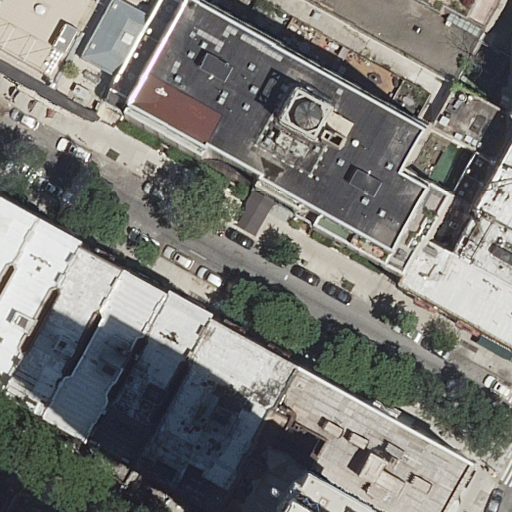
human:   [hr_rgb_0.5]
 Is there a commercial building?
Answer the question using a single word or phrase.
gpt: no

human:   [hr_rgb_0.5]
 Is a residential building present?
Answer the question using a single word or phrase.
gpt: yes

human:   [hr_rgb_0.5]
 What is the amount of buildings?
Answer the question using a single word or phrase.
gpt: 15

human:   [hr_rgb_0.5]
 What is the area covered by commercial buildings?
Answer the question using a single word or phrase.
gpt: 0m2

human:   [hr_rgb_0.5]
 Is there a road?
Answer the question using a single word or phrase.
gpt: yes

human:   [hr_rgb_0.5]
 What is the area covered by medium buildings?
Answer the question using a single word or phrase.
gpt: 1762m2

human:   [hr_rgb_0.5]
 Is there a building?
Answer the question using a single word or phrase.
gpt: yes

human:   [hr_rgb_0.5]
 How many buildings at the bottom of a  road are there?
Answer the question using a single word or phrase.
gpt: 5

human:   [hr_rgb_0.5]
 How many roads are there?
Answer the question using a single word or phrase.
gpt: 2

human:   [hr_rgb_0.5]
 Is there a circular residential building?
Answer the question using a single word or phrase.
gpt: no

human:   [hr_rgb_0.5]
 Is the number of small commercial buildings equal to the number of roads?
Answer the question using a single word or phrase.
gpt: no

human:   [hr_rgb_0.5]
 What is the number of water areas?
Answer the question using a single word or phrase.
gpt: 0

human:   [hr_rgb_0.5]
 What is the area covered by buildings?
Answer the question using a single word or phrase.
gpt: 4084m2

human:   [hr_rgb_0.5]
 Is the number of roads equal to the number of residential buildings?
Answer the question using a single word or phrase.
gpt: no

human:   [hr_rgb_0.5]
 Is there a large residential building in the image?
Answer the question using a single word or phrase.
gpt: yes

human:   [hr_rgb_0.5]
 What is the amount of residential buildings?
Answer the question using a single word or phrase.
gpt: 15

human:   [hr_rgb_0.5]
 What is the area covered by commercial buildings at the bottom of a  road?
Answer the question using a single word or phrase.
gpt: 0m2

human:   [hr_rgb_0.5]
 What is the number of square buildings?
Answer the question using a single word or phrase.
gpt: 0

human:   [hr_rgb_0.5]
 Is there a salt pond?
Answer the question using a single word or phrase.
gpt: no

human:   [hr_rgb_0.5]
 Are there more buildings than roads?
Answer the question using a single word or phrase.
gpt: yes

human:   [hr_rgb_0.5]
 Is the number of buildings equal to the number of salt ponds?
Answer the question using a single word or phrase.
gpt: no

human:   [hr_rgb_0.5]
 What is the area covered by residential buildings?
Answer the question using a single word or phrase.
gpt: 4084m2

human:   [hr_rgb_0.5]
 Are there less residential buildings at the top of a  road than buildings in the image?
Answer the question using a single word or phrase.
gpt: yes

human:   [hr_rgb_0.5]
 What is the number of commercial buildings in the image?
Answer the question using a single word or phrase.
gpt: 0

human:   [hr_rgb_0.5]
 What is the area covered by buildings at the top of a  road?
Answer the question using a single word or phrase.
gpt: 4001m2

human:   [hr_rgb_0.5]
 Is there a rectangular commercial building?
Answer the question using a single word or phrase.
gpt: no

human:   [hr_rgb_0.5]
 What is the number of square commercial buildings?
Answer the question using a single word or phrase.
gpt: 0

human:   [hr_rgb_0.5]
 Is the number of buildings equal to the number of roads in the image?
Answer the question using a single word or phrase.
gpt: no

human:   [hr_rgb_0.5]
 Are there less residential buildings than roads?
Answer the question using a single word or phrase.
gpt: no

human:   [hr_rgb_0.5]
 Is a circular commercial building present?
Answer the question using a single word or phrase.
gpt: no

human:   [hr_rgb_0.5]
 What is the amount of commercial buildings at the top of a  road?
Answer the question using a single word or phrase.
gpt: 0

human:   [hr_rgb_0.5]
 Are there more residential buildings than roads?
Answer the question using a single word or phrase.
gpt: yes

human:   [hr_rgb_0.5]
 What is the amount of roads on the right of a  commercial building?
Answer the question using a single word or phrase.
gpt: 0

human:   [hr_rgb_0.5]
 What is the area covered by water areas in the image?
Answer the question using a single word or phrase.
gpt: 0m2

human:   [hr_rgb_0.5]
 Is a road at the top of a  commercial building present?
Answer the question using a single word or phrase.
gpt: no

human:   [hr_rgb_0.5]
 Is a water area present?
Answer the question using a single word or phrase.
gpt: no

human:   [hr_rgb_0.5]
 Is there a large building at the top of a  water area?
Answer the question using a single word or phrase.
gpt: no

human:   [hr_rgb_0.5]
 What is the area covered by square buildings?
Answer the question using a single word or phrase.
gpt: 0m2

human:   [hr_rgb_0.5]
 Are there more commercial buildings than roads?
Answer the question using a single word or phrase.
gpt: no

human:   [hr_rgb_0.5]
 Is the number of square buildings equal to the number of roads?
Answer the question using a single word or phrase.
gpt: no

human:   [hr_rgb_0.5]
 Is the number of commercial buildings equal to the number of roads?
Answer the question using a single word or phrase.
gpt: no

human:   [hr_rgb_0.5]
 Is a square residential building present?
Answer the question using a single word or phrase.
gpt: no

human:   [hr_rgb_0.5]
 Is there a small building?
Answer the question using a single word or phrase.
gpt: yes

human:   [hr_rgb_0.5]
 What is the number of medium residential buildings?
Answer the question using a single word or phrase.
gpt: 7

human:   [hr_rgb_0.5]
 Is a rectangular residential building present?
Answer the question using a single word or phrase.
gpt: yes

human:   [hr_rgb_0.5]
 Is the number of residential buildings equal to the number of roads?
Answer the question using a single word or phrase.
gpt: no

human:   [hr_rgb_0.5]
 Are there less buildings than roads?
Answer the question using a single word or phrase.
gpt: no

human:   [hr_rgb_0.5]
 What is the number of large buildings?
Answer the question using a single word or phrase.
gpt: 2

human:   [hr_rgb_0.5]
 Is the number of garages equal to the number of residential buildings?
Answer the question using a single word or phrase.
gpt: no

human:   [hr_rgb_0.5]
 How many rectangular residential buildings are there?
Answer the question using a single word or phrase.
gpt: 8

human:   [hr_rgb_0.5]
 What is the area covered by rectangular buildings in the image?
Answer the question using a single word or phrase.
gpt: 819m2

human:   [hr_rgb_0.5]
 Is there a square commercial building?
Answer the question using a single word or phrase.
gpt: no

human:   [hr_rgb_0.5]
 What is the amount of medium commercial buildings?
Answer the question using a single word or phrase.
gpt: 0

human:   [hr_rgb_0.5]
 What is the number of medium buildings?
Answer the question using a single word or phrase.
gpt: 7

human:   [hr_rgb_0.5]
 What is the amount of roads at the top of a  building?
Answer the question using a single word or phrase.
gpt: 2

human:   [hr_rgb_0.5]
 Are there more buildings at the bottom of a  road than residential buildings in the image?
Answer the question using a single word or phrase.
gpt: no

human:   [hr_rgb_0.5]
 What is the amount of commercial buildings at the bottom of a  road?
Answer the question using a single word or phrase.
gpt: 0

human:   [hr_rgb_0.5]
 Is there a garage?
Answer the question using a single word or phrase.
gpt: no

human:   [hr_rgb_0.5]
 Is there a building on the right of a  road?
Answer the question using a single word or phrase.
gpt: yes

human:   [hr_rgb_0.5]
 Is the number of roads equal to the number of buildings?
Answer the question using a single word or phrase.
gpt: no

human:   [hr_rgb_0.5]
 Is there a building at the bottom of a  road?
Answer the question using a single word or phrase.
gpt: yes

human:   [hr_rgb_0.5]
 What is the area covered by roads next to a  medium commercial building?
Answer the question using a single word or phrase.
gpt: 0m2

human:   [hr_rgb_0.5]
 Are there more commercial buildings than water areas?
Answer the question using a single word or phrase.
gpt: no

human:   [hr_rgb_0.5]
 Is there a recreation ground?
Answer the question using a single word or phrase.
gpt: no